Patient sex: F
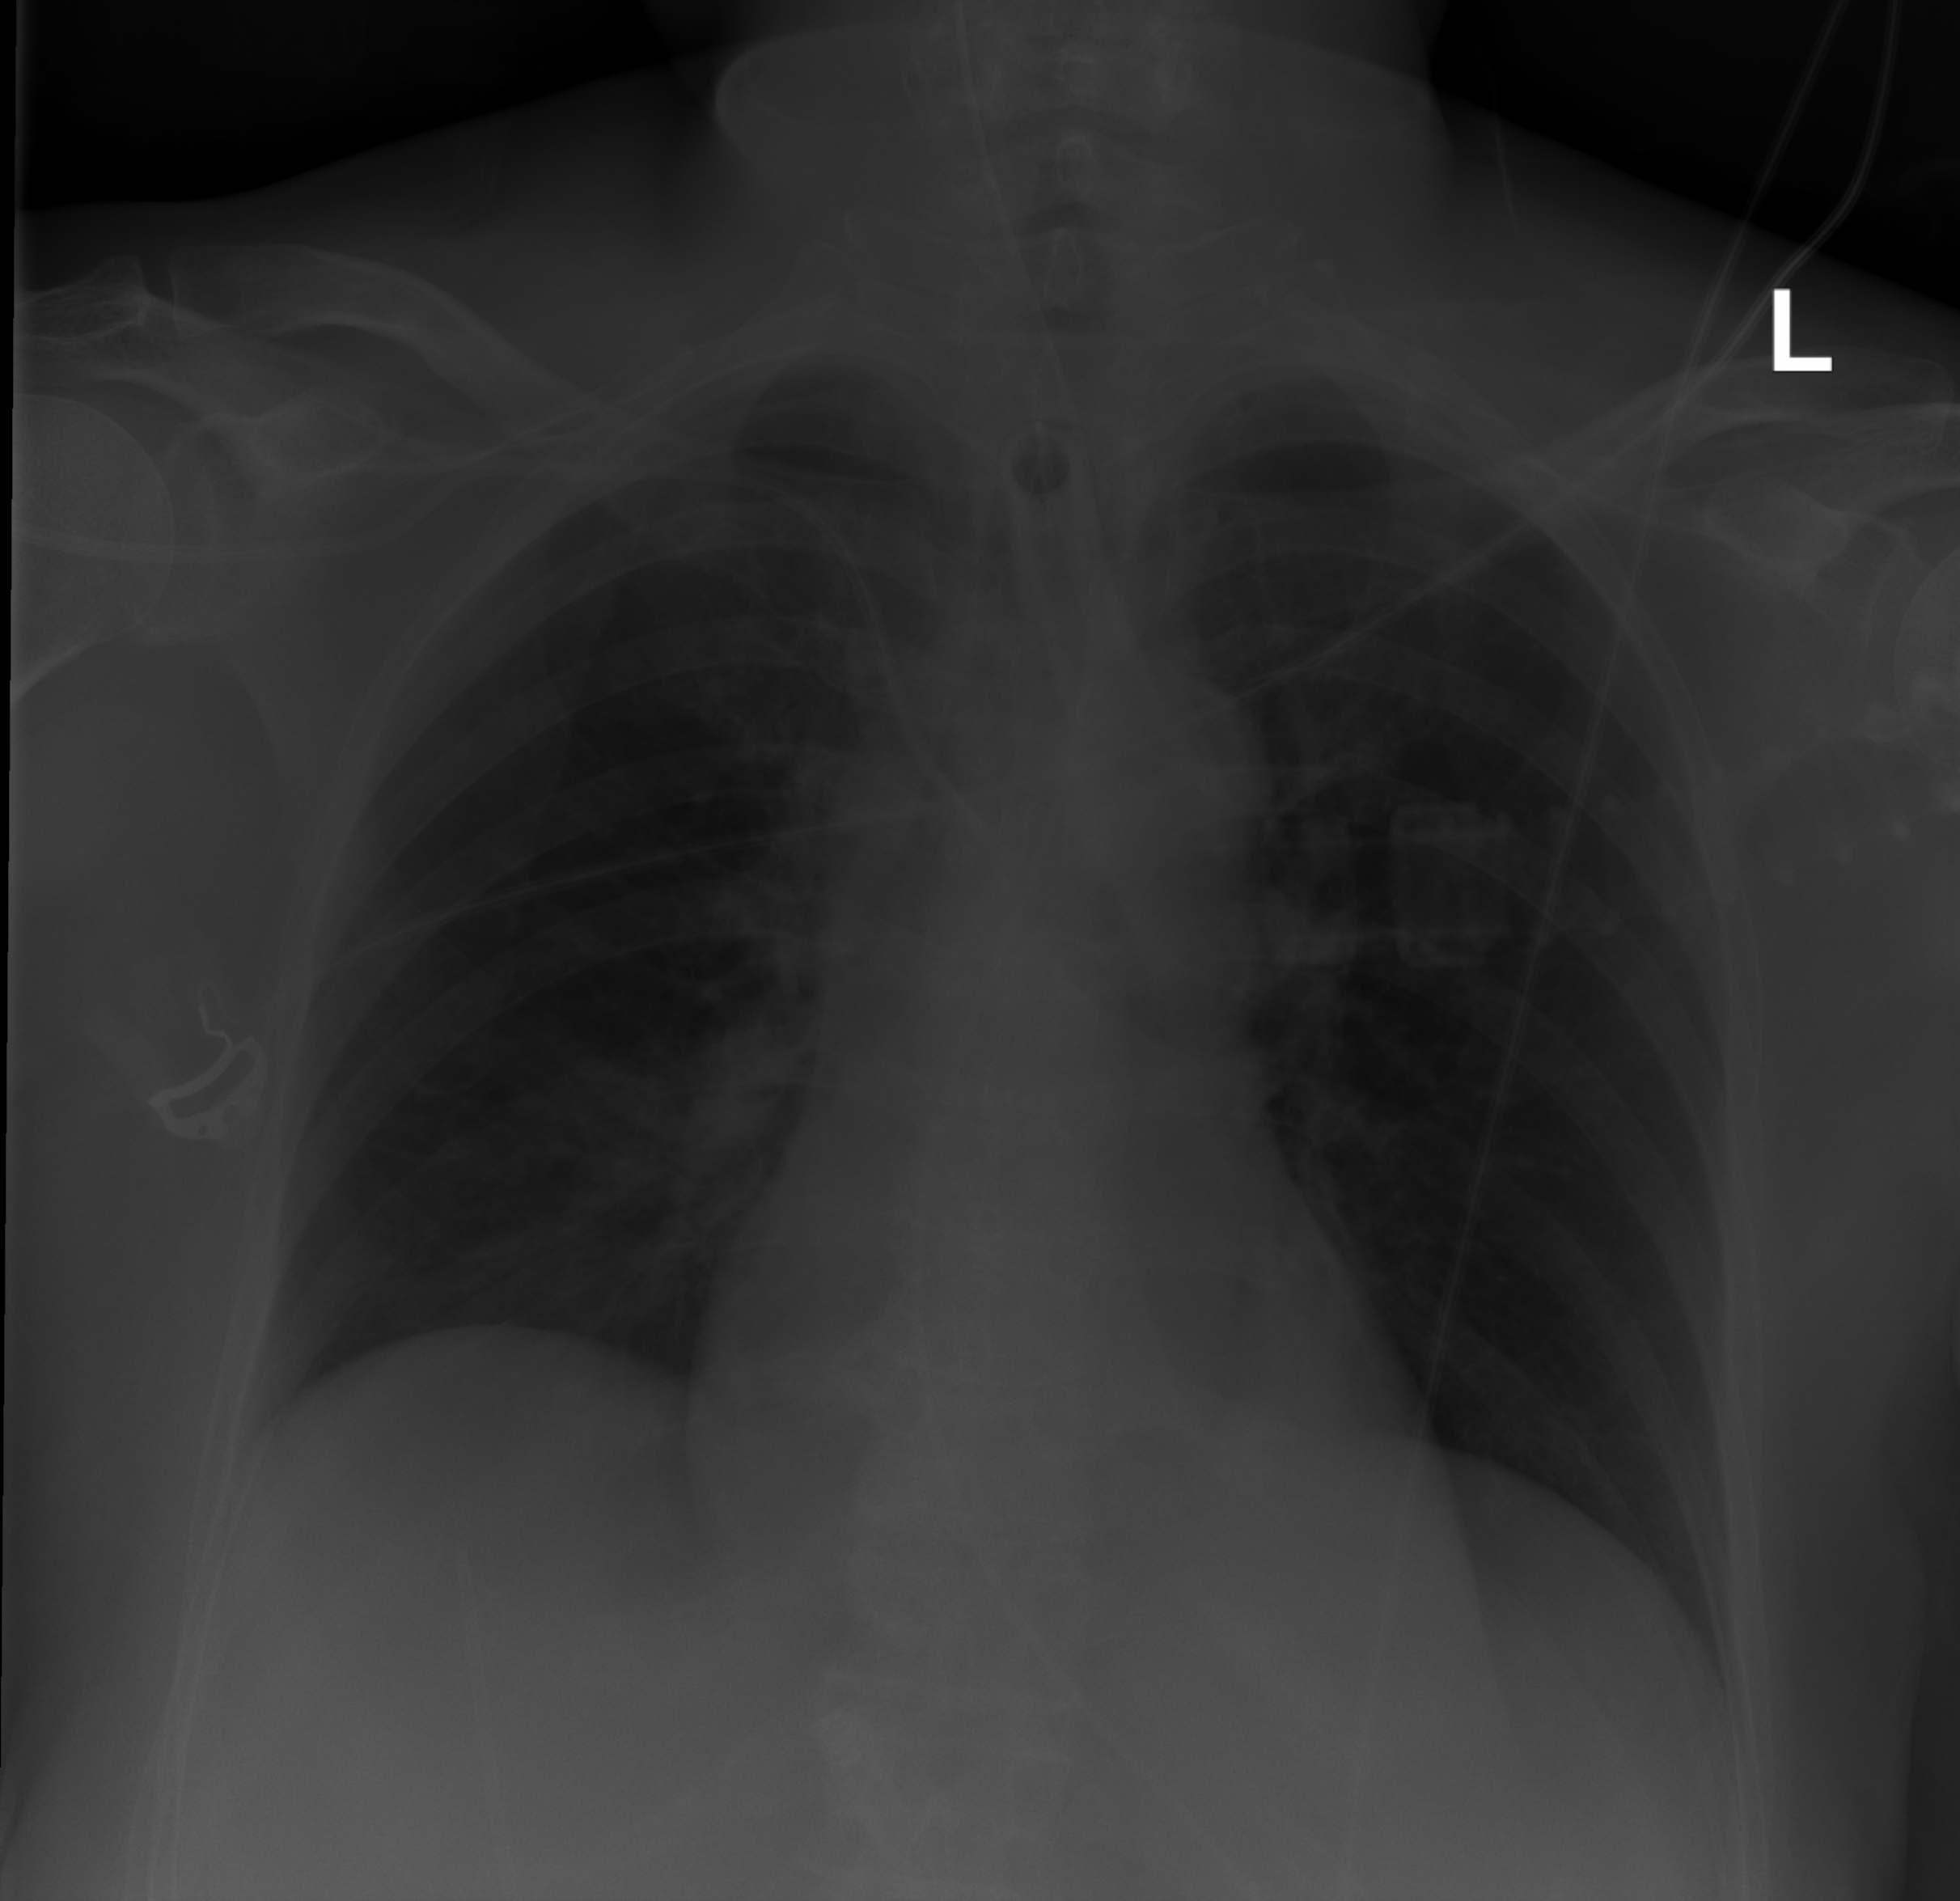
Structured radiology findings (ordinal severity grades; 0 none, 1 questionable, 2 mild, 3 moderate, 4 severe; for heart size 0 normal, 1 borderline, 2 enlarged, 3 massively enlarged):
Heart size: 0
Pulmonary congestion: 0
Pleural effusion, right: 0
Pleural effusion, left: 0
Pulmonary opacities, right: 2
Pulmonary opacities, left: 0
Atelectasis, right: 0
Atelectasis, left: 0